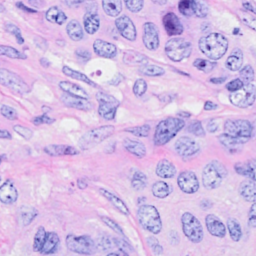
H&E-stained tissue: Breast